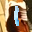
Label: 1